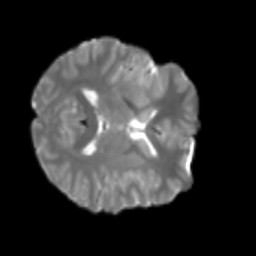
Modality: T2w
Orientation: axial
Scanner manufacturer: siemens
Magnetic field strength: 3 T
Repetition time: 4 s
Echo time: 0.0594 s